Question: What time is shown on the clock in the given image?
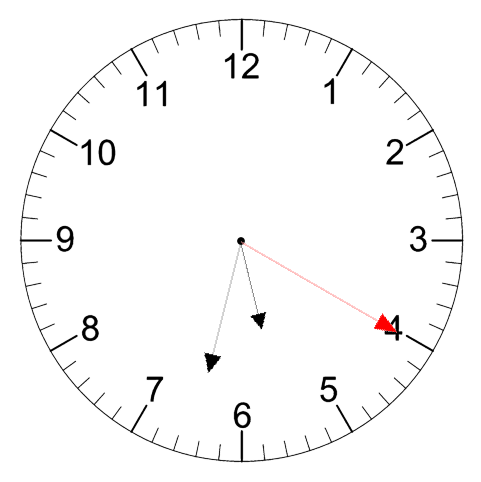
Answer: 05:32:20